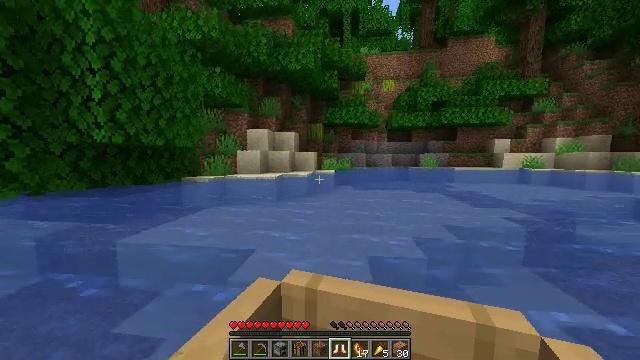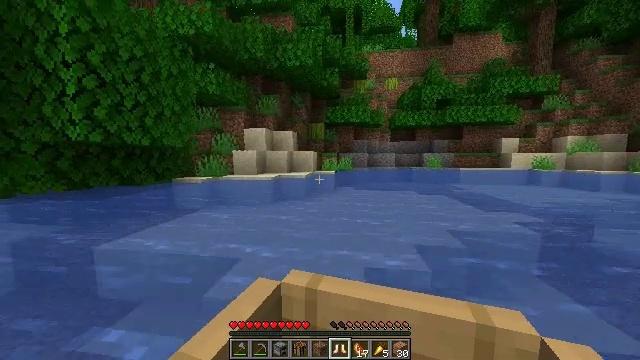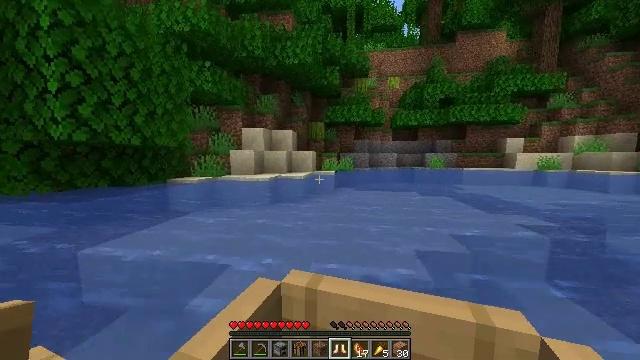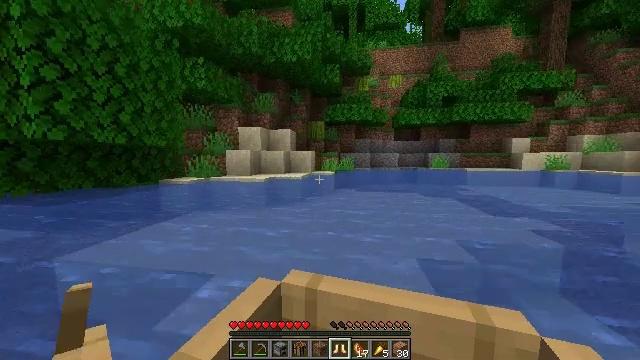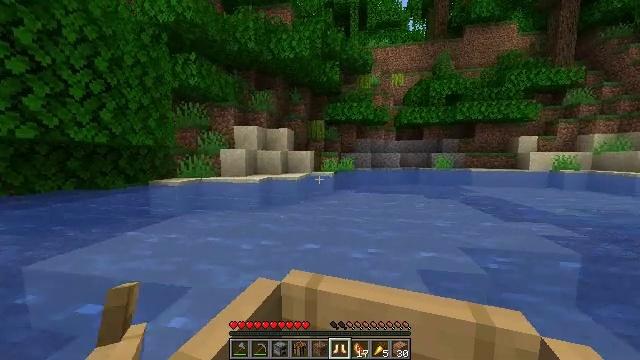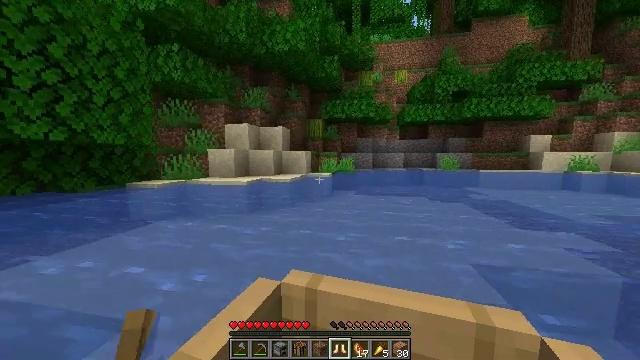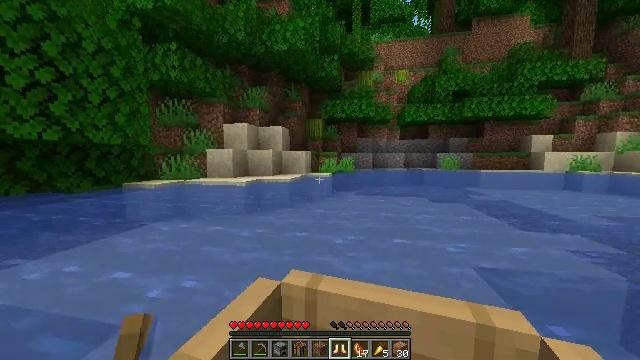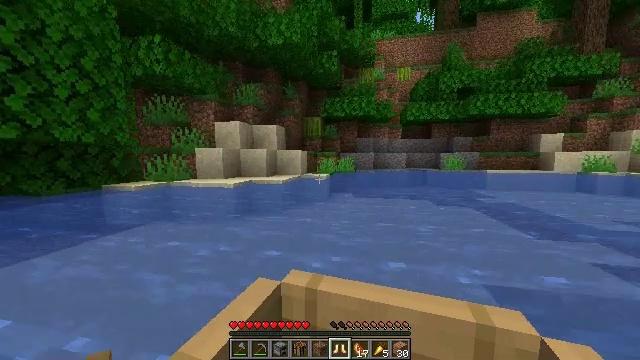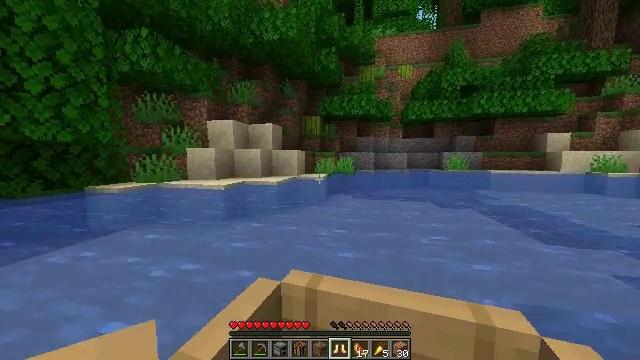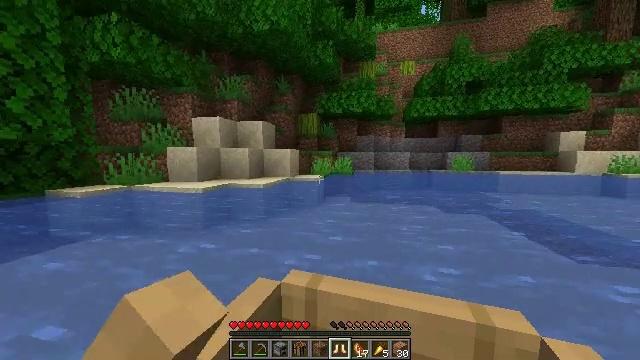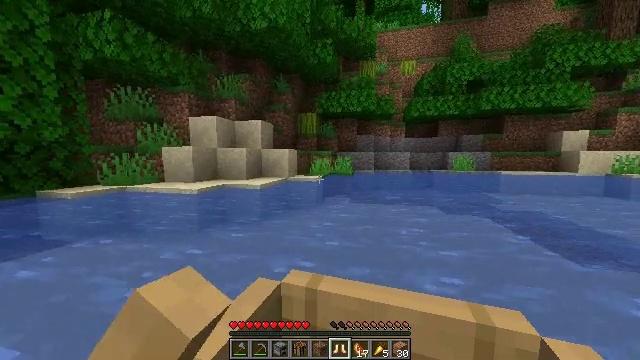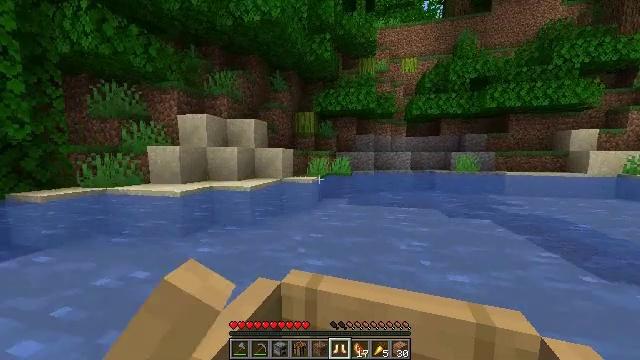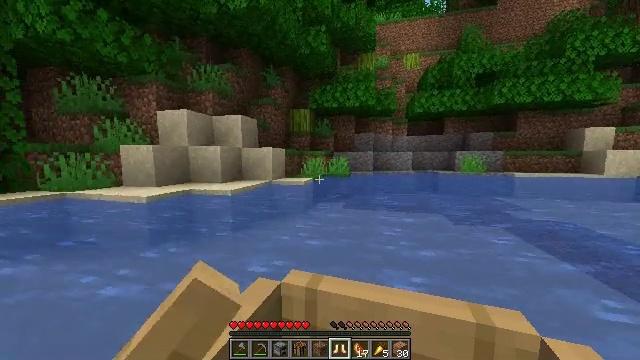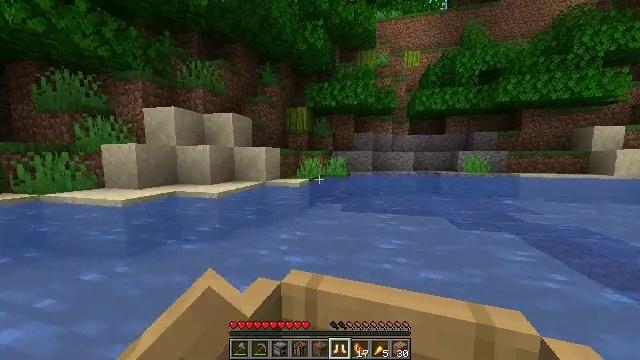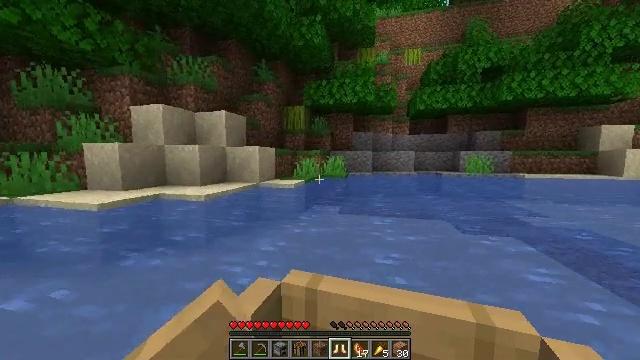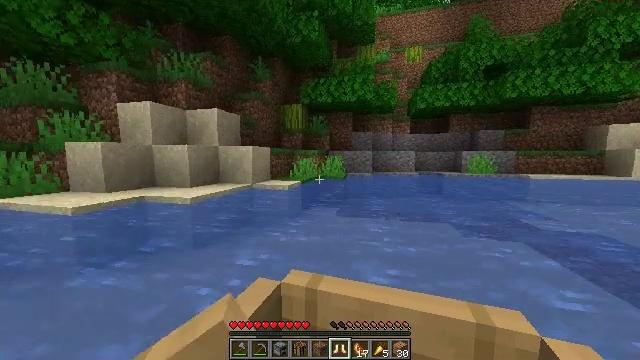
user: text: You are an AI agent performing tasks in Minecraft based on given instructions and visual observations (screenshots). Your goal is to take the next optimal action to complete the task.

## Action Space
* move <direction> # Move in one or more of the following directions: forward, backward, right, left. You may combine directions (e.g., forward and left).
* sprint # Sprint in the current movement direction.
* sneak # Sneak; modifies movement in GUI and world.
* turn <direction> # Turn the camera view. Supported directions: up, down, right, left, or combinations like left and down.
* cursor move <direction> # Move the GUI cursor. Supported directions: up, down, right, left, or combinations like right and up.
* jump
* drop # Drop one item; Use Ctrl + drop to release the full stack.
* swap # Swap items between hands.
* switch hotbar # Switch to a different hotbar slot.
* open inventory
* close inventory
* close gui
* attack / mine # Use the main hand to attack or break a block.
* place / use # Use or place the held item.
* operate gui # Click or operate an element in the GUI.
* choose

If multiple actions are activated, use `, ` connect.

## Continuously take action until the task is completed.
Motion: motion action
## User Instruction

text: Gather melon for food.
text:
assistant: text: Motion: move forward, use / place
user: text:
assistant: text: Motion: move forward, use / place
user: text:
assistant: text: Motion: move forward, use / place
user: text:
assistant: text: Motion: move forward, use / place
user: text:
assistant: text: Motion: move forward, use / place
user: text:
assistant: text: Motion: move forward
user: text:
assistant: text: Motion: move forward
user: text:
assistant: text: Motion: move forward
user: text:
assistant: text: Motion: move forward
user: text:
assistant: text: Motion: move forward
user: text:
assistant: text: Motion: move forward
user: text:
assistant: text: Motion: move forward
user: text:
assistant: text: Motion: move forward
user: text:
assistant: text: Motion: move forward
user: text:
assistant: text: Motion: move forward
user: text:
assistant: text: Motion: move forward
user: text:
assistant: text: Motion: move forward
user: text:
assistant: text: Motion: move forward
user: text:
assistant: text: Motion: move forward
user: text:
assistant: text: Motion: move forward
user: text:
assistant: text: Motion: move forward
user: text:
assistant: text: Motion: move forward
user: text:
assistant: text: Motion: move forward, turn left
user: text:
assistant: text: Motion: move forward, turn left
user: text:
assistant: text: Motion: move forward, turn left
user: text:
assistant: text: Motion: move forward, turn left
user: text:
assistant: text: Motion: move forward
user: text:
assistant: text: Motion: move forward
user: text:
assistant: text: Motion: move forward
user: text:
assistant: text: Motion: move forward